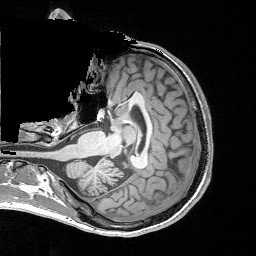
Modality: T1w
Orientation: axial